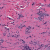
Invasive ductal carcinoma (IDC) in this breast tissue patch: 0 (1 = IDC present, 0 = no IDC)